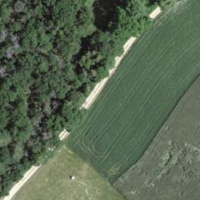
EUNIS habitat code: 52
Species observed at this site:
Euonymus europaeus